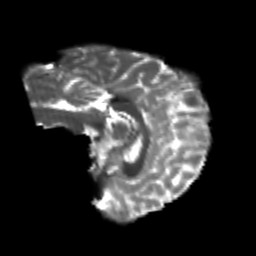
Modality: T2w
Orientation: sagittal
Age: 22
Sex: female
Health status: healthy
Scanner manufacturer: philips
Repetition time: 7.388 s
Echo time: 0.08599 s